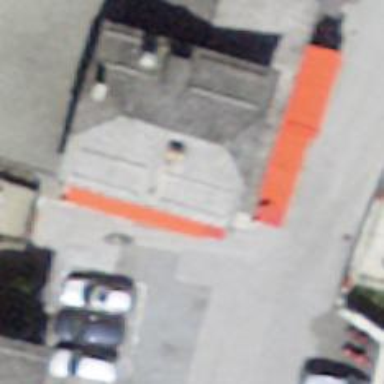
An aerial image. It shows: Restaurant and hotel with tile roof building.